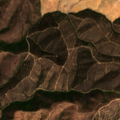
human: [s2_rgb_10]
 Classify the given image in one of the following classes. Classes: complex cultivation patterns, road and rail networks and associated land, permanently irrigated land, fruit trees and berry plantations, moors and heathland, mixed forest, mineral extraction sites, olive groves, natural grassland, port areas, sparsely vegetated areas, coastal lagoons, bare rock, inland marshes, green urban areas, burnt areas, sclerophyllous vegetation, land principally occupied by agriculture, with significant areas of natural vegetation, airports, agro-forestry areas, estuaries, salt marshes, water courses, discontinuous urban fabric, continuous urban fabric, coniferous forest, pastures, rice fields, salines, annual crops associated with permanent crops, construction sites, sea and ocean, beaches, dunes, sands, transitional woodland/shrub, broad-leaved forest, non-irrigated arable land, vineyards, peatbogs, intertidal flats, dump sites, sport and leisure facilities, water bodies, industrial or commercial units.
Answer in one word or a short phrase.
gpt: land principally occupied by agriculture, with significant areas of natural vegetation, transitional woodland/shrub